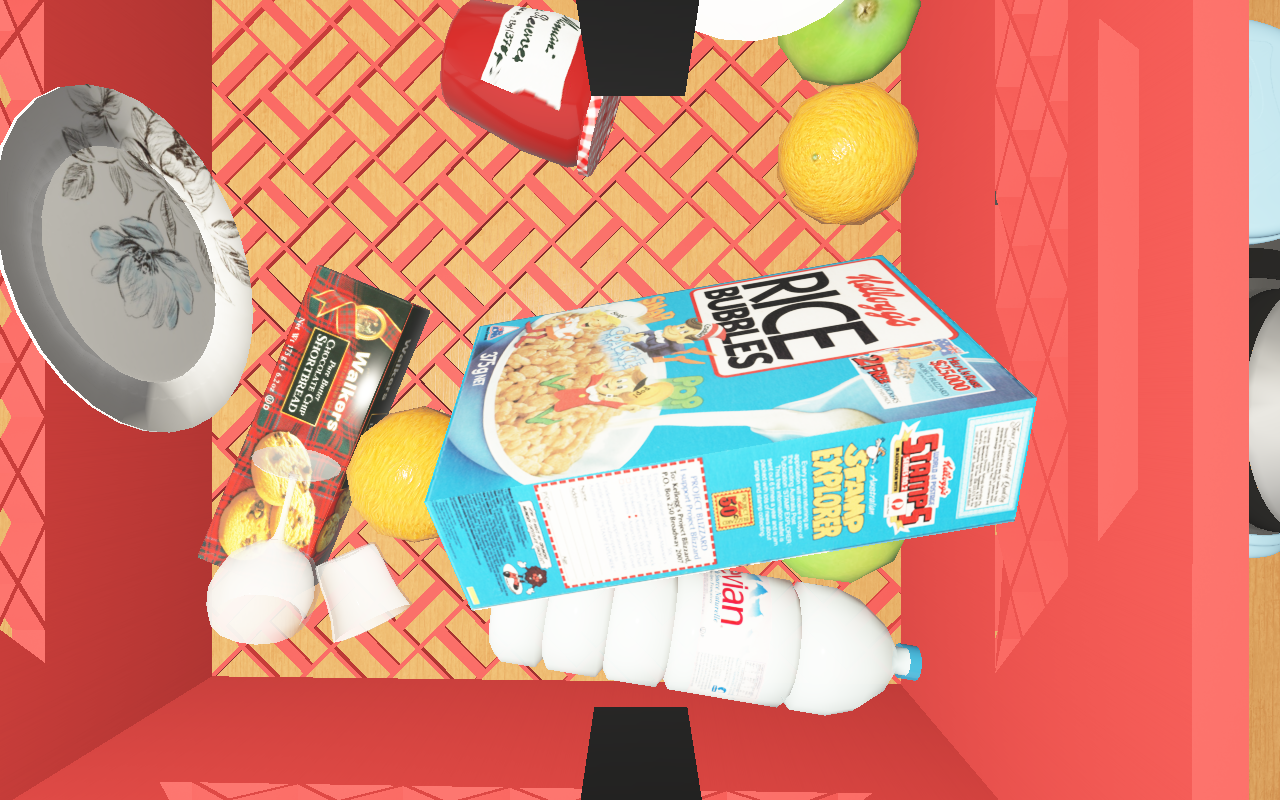
Objects in the scene:
carafe
water bottle
apple
orange
orange
cereal box
cereal box
biscuit box